Field crop: maize
Growth stage: 2
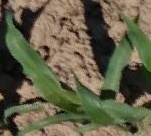
Species: maize